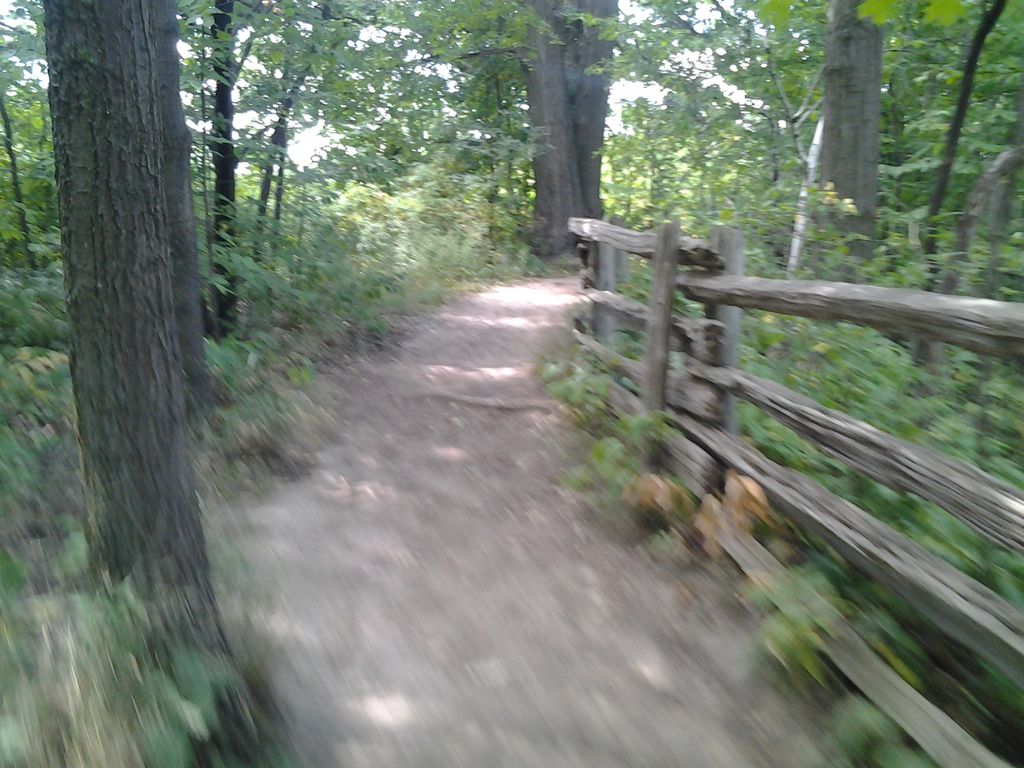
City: hamilton